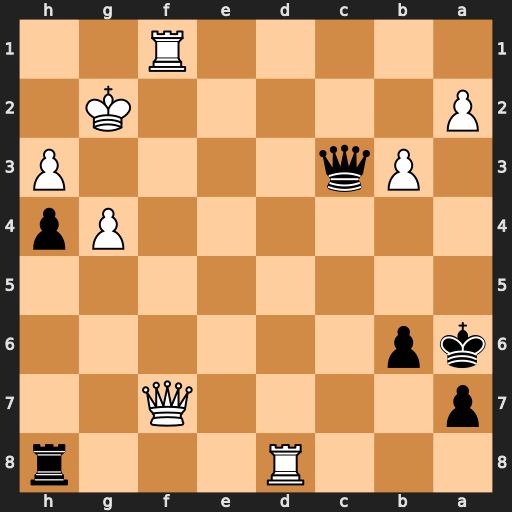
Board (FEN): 3R3r/p4Q2/kp6/8/6Pp/1Pq4P/P5K1/5R2
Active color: b
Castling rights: -
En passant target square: -
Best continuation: Qg3+ Kh1 Qxh3+